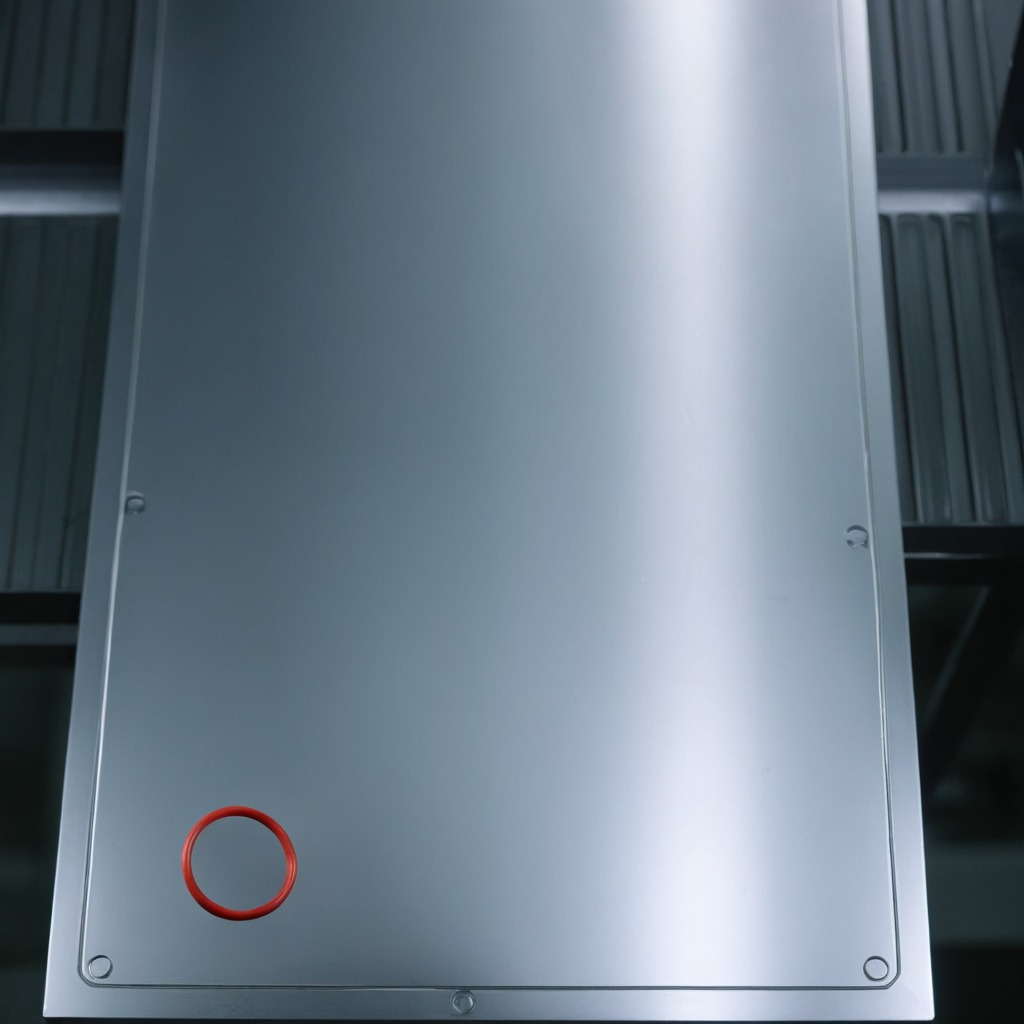
A rubber O-ring is lying on a metal table in a machine shop under fluorescent lights.